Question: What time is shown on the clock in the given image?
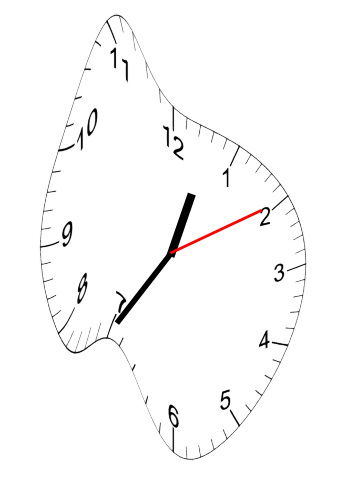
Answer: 12:35:10